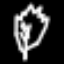
Label: leaf